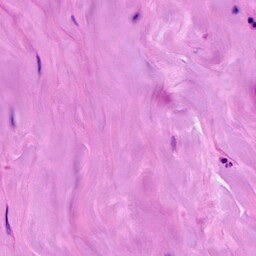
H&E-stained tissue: Breast